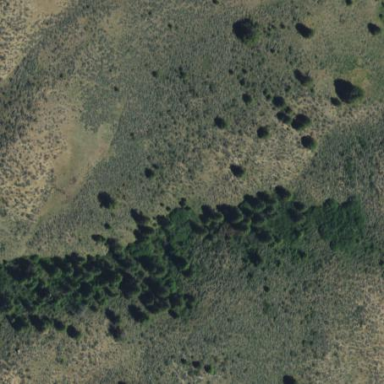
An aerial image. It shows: Woodland with evergreen needle-leaved trees.